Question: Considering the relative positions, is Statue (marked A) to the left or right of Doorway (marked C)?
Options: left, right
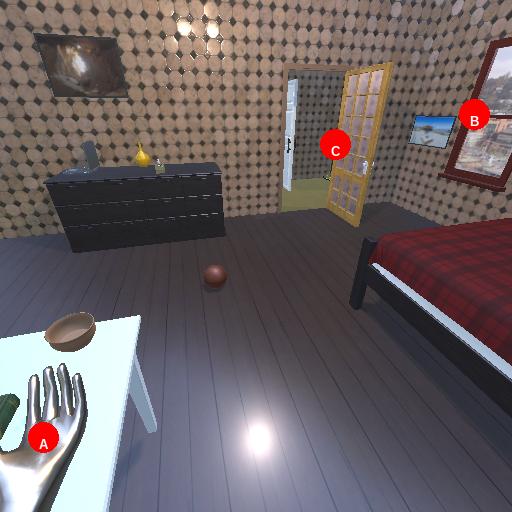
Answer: left